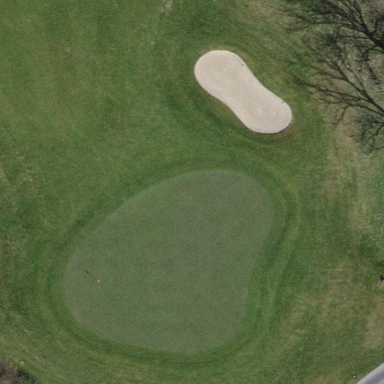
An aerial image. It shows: Green golf area with grass land use.